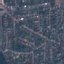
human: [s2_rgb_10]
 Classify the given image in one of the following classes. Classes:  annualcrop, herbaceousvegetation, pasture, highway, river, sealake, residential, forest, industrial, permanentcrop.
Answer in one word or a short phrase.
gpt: Residential